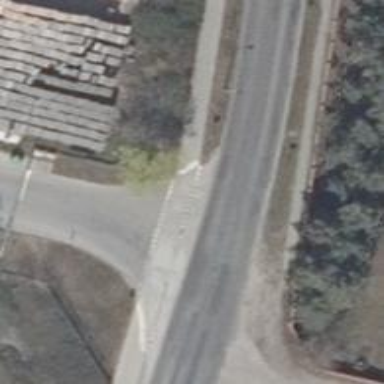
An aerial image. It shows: Stop road.